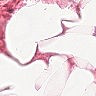
Metastatic tissue present: no